【题型】选择题　【知识点】平面几何　【难度】easy
如图所示的是一个八角形图案，它是一个旋转对称图形．让这个图案绕着它的中心旋转\(\alpha\left(0^\circ < \alpha < 360^\circ\right)\)后能够与它本身重合，则\(\alpha\)的度数可以是（ ）

\noindent
A. \(40^\circ\)
\hspace{3em}
B. \(45^\circ\)
\hspace{3em}
C. \(50^\circ\)
\hspace{3em}
D. \(55^\circ\)
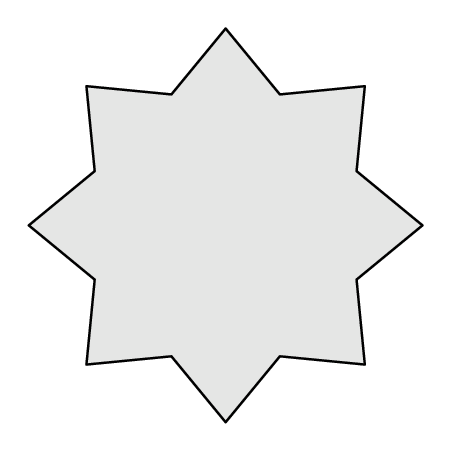
【解答】
\noindent
【答案】B

\vspace{0.5em}
\noindent
【分析】这个图形平均分成八部分，求出最小旋转角，只要旋转角为最小旋转角的整数倍即可．

\vspace{0.5em}
\noindent
【详解】解：这个图形平均分成八部分，最小旋转角为\(\dfrac{360^\circ}{8}=45^\circ\)，则旋转\(45^\circ\)的整数倍就能够与它本身重合．

\vspace{0.3em}
\noindent
故选：B．

\vspace{0.5em}
\noindent
【点睛】本题考查求旋转对称图形的旋转角，正确认识旋转对称图形的性质，能够根据图形的特点观察得到一个图形可以看作几个全等的部分．